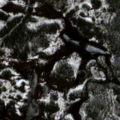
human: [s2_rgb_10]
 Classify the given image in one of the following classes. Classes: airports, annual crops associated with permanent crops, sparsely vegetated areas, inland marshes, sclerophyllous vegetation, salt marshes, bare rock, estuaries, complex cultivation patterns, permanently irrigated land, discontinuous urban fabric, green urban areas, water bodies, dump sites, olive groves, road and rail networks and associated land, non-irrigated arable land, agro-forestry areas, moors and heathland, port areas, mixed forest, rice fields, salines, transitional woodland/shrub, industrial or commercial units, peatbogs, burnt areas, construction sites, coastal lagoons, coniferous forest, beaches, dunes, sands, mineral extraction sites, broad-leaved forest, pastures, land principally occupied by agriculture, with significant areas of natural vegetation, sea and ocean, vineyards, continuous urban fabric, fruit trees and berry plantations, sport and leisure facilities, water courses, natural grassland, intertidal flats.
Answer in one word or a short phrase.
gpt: coniferous forest, transitional woodland/shrub, peatbogs